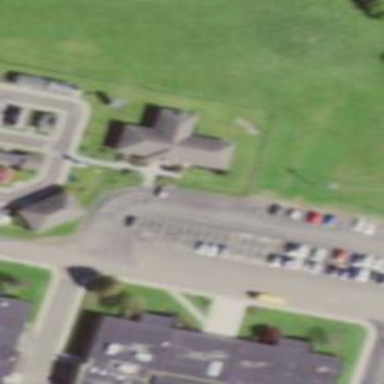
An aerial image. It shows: Parking space.